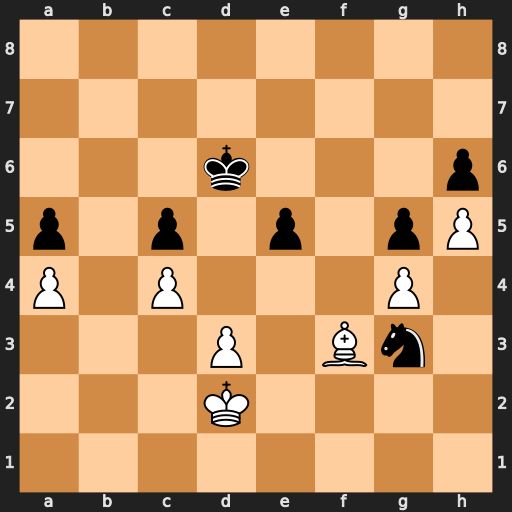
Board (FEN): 8/8/3k3p/p1p1p1pP/P1P3P1/3P1Bn1/3K4/8
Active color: w
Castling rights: -
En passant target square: -
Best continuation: Bg2 e4 dxe4